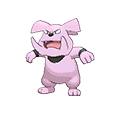
Pok\u00e9mon: granbull